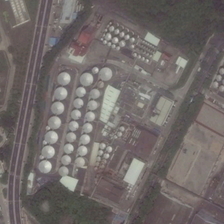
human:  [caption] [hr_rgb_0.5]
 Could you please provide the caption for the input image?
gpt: there are a large number of circular storage tanks in the factory .

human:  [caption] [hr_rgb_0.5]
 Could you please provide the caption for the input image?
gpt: there are a large number of circular storage tanks in the factory .

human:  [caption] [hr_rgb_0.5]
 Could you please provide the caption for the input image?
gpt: many trees are planted around the factory .

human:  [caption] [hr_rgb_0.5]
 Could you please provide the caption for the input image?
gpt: many trees are planted around the factory .

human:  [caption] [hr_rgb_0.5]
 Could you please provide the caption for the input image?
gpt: there are a large number of circular storage tanks in the factory .